Question: After posting my adsense code onto my Ruby on Rails app I received this message:
> : To be approved for AdSense and show relevant ads on your site, your pages need to have enough text on them for our specialists to review and for our crawler to be able to determine what your pages are about.

The message also included these suggestions (which I think I meet with the possible exception of the 1st one and that's because it's an app not a blog):
> - - - -
'''
<body>
<%= render 'layouts/header' %>
<div class="jumbotron">
<p class="text-center">
<%= yield :jumbotron %> <!-- this variable should be assigned in your controller action-->
</p>
</div>
<% flash.each do |name, msg| %>
<%= content_tag(:div, msg, class: "alert alert-info") %>
<% end %>
<div class="container-fluid">
<div class="container">
<div class="col-md-9">
<%= yield %> # includes pages/home (root route)
</div>
<div class="col-md-3">
<% if current_user.present? %>
<%= render 'layouts/sidebar' %> # includes _recommendations
<% end %>
</div>
</div>
</div>
</body>
'''
'''
<div class="recommendations-padding">
<div class="ad">
<p>This is a test to see how the ads will fit here. This is a test to see how the ads will fit here. This is a test to see how the ads will fit here. This is a test to see how the ads will fit here. This is a test to see how the ads will fit here. This is a test to see how the ads will fit here. This is a test to see how the ads will fit here. This is a test to see how the ads will fit here.</p>
</div>
<div class="ad">
<script async src="//pagead2.googlesyndication.com/pagead/js/adsbygoogle.js"></script>
<!-- Recommendation 1 -->
<ins class="adsbygoogle"
style="display:block"
data-ad-client="ca-pub-2458646218429910"
data-ad-slot="<PHONE>"
data-ad-format="auto"></ins>
<script>
(adsbygoogle = window.adsbygoogle || []).push({});
</script>
</div>
<div class="ad">
<script async src="//pagead2.googlesyndication.com/pagead/js/adsbygoogle.js"></script>
<!-- Recommendation #2 -->
<ins class="adsbygoogle"
style="display:block"
data-ad-client="ca-pub-2458646218429910"
data-ad-slot="<PHONE>"
data-ad-format="auto"></ins>
<script>
(adsbygoogle = window.adsbygoogle || []).push({});
</script>
</div>
<div class="ad">
<script async src="//pagead2.googlesyndication.com/pagead/js/adsbygoogle.js"></script>
<!-- Recommendation 3 -->
<ins class="adsbygoogle"
style="display:block"
data-ad-client="ca-pub-2458646218429910"
data-ad-slot="<PHONE>"
data-ad-format="auto"></ins>
<script>
(adsbygoogle = window.adsbygoogle || []).push({});
</script>
</div>
</div>
'''
'''
<% if logged_in? %>
<% if @user.habits.committed_for_today.any? %>
<div class="page-header">
<%= link_to habits_path(@habits) do %>
<h1><b>Habits</b></h1>
<% end %>
</div>
<div class="add-padding">
<%= render partial: 'habits', locals: {habits: @habits} %>
</div>
<% end %>
<% if @user.valuations.any? %>
<div class="page-header">
<%= link_to valuations_path(@valuations) do %>
<h1><b>Values</b></h1>
<% end %>
</div>
<div class="add-padding">
<%= render @valuations %>
</div>
<% end %>
<% if @user.goals.any? %>
<div class="page-header">
<%= link_to goals_path(@goals) do %>
<h1><b>Goals</b></h1>
<% end %>
</div>
<% end %>
<div class="add-padding">
<% if @user.goals.unaccomplished.any? %>
<%= render @unaccomplished_goals %>
<% end %>
<% if @user.goals.accomplished.any? %>
<div class="gold-standard">
<%= render @accomplished_goals %>
</div>
<% end %>
</div>
<% if @user.quantifieds.any? %>
<div class="page-header">
<%= link_to quantifieds_path(@quantifieds) do %>
<h1><b>Stats</b></h1>
<% end %>
</div>
<% end %>
<div class="add-padding">
<% if @user.quantifieds.averaged.any? %>
<h2><b>Averaged</b></h2>
<%= render @averaged_quantifieds %>
<% end %>
<% if @user.quantifieds.instance.any? %>
<h2><b>Instance</b></h2>
<%= render @instance_quantifieds %>
<% end %>
</div>
'''
Do you have any suggestions on how I can get approved about ?
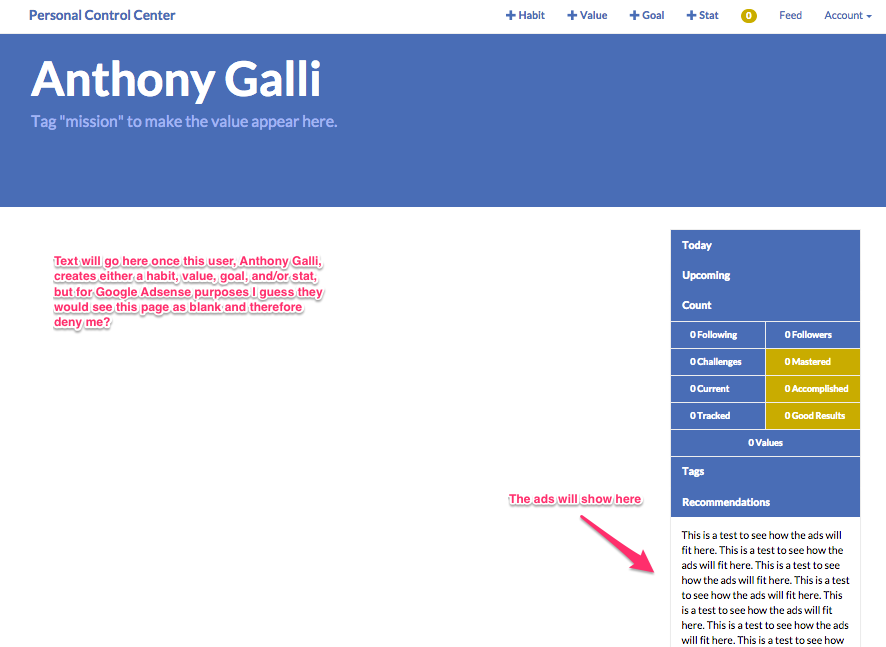
Answer: I got approved to put up google ads via my blog. Once I got approved by google there they let you put ads on any site you own. Score!